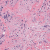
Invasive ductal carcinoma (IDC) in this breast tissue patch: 1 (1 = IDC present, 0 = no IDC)